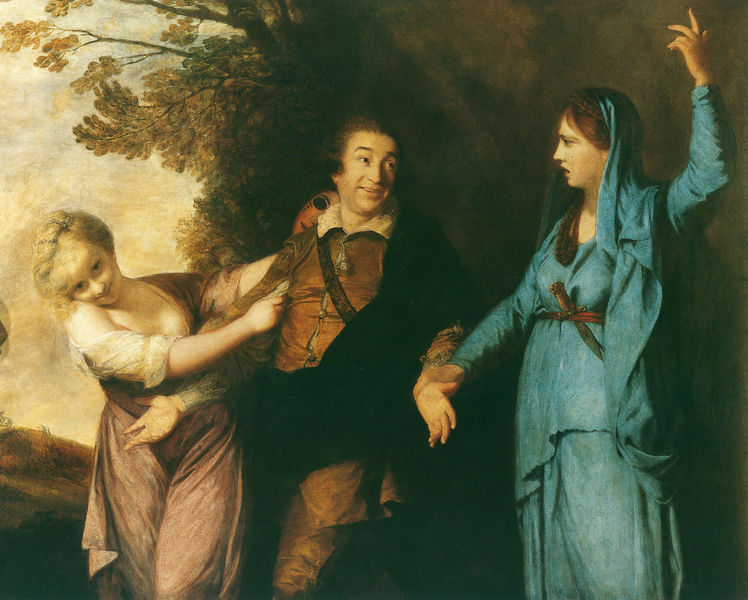
Titel: David Garrick (Garrick zwischen Tragödie und Komödie)
Künstler: Sir Joshua Reynolds
Institution: Privatsammlung
Schlagwörter: baum, blau, blätter, gemälde, hand, himmel, mann, frauen, gelb, grün, landschaft, äste, braun, brust, frau, geste, hell, kleid, schwarz, blick, gürtel, rot, malerei, blond, arm, halten, messer, schauen, öl, erde, natur, gewand, mantel, drei, kind, kontrast, rosa, tugend, verlassen, ziehen, kopftuch, zopf, lachen, spiel, maske, streit, grinsen, eifersucht, verführung, himmel wald, dolch, wut, zorn, disput, ärger, laster, entscheidung, frauen mann, buhlschaft, entschuldigen